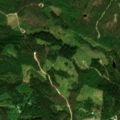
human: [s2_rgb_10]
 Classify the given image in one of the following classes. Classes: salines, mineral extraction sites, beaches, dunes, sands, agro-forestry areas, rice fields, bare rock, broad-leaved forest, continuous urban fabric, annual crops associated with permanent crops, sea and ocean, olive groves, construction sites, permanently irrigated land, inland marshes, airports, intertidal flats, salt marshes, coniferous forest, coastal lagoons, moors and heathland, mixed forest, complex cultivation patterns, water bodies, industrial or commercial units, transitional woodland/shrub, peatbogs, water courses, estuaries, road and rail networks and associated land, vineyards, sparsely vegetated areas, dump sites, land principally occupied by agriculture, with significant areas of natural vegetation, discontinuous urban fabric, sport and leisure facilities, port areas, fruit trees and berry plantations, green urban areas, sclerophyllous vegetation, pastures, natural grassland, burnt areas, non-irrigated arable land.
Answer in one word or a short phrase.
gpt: coniferous forest, mixed forest, transitional woodland/shrub